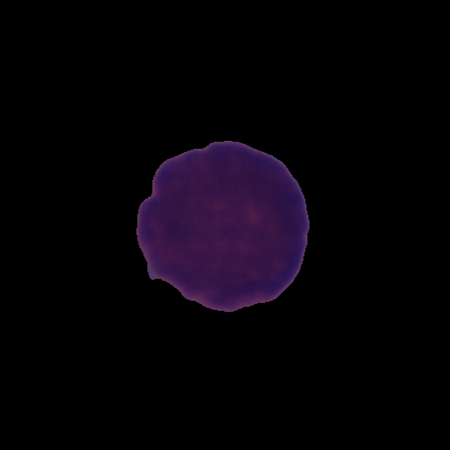
Label: cancer